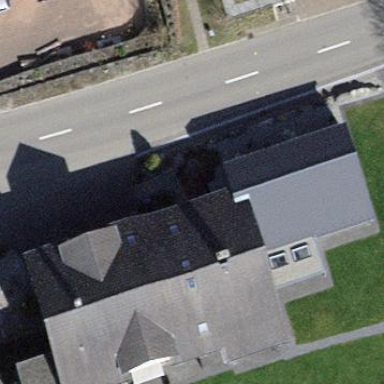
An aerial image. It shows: Building with gabled roof.